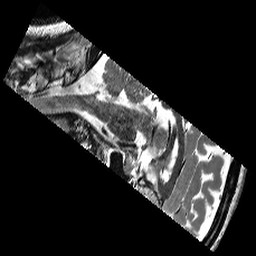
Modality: T2w
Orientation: sagittal
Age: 36
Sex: male
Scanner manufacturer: siemens
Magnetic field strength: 3 T
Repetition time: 6.1 s
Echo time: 0.104 s